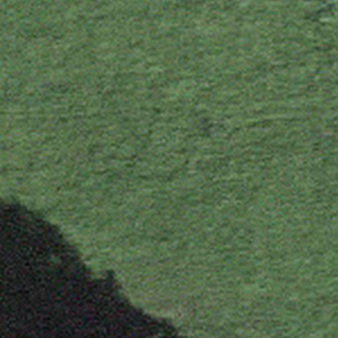
Label: other